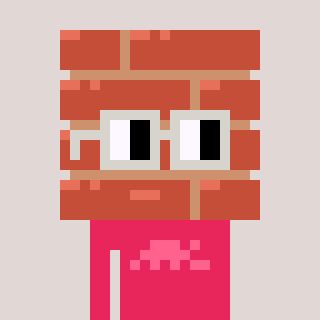
a pixel art character with square light gray glasses, a wall-shaped head and a redpinkish-colored body on a warm background